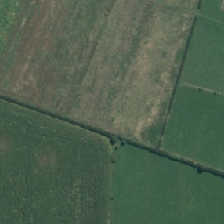
Land cover: shortrotation_cropland